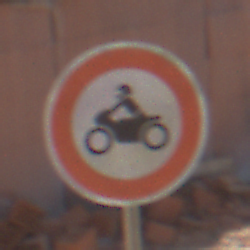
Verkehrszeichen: VerbotKraftraeder
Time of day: MorningAfternoon
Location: Outdoor (Nature)
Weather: Clear
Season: Summer
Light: Natural